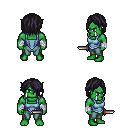
a pixel art fantasy rpg character, male body template, orc, green skin, blue vest, teal pants, raven bangs hairstyle, white cloth bandages, dagger, four views (front, back, left, right), 2x2 character sprite sheet, small pixel art, hard edges, no anti-aliasing